Interaction volume radius: 10 \u00c5
Interaction volume height: 15 \u00c5
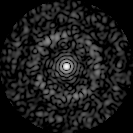
Disorder parameter: 0.8216